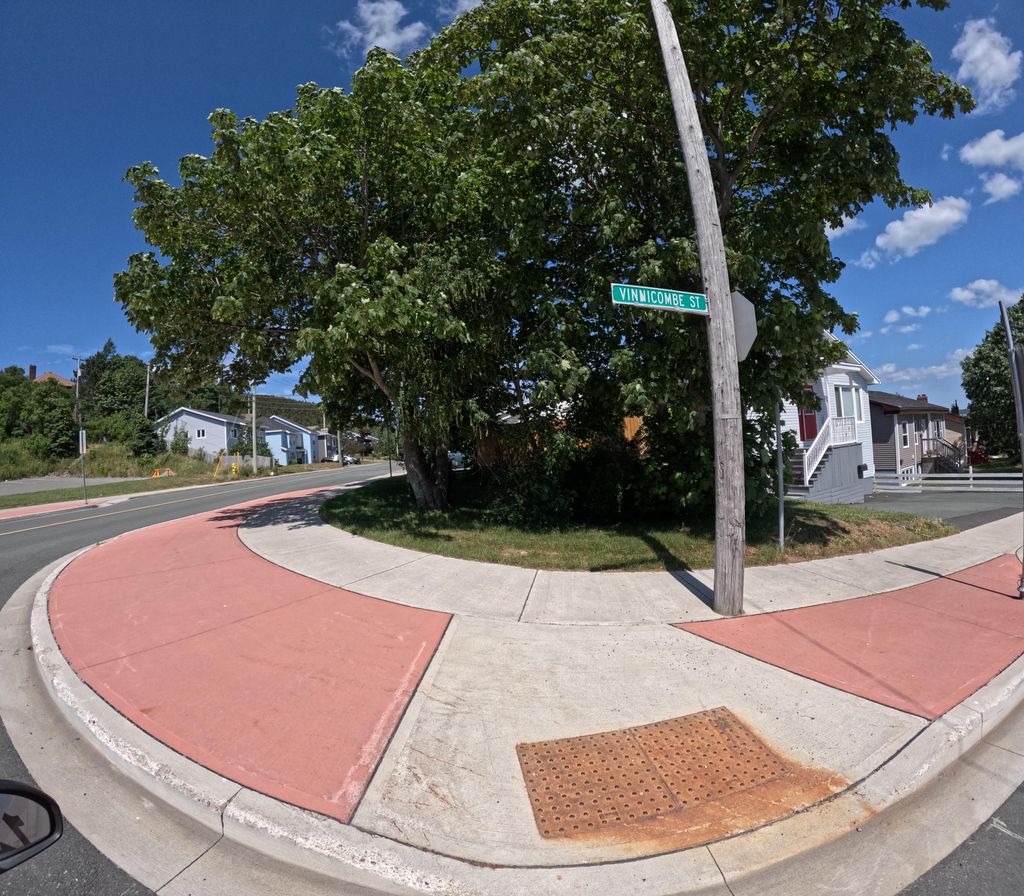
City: st_johns